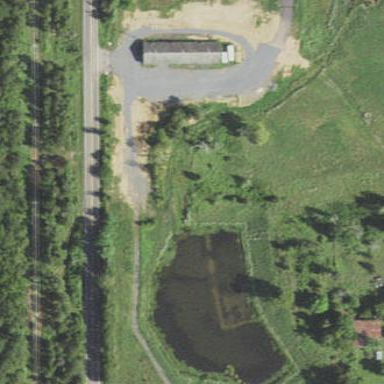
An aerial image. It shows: Peaceful pond surrounded by nature.